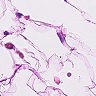
Metastatic tissue present: no